Field crop: maize
Growth stage: 2
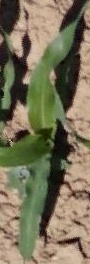
Species: maize